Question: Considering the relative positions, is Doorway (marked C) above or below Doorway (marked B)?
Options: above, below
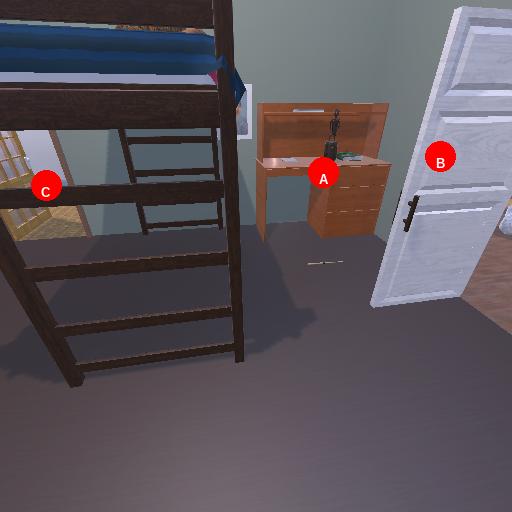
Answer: above